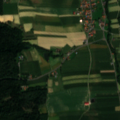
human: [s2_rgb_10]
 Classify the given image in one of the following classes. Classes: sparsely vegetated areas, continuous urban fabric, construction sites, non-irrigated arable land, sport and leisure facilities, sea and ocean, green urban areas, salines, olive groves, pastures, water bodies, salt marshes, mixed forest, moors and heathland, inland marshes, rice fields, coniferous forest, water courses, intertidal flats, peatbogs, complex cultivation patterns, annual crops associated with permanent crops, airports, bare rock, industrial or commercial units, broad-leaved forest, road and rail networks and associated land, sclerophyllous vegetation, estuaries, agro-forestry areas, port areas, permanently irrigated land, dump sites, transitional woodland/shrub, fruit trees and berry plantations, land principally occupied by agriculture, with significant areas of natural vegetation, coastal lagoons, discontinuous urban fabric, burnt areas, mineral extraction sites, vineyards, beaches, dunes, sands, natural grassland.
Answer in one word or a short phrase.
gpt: discontinuous urban fabric, non-irrigated arable land, mixed forest